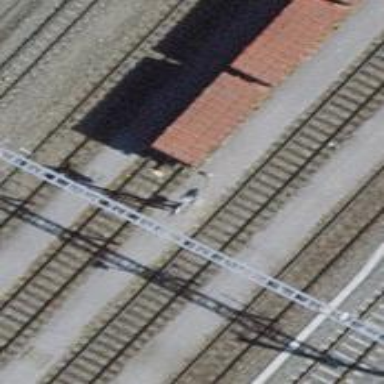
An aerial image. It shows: Railway signal.